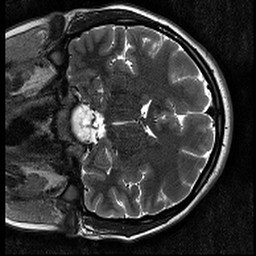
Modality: T2w
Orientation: coronal
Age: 19
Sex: female
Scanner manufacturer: siemens
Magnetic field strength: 3 T
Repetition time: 11.39 s
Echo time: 0.09 s